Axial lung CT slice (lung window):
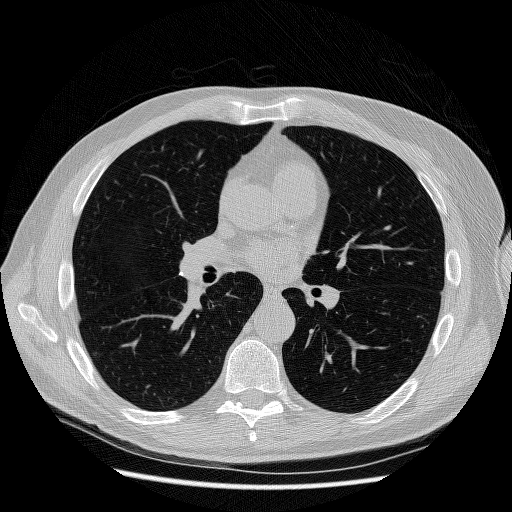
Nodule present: no